Question: I have a ListBox full of (predefined) items with multiselect enabled, to prevent human errors I've put a checkbox to lock the Listbox to don't be able to select any item while the checkbox is checked.
Well, what I would like to do is re-enable the ListBox vertical Scrollbar (it's a default control scrollbar) when the listbox is disabled, to let me see the item's that are selected if I want to see them, just to navigate up/down on the Listbox using the scrollbar, just that.
Is this possibly to do?
This is the ListBox, it only has a vertical scrollbar and not horizontal:

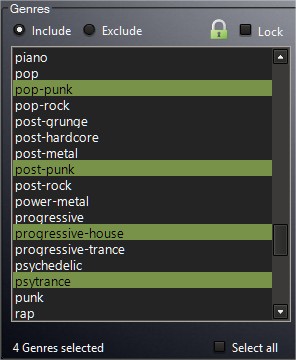
Answer: If you just want to prevent user from interacting with the listbox while still allow him to use the scrollbar, this should do the trick. I've made a custom ListBox which supports some feature to put the listBox into :
'''
public class CustomListBox : ListBox
{
public bool ReadOnly { get; set; }
protected override void WndProc(ref Message m)
{
//WM_LBUTTONDOWN = 0x201
//WM_KEYDOWN = 0x100
if (ReadOnly && (m.Msg == 0x201 || m.Msg == 0x100)) {
Focus();//do this to allow mouse wheeling
return;
}
base.WndProc(ref m);
}
}
'''
: You just need to set the 'ReadOnly' property to 'true':
'''
customListBox1.ReadOnly = true;
'''
Note that it just prevents the left mouse down as well as left mouse click. If you need to prevent user from doing more things than that such as prevent right mouse down, you can catch and filter out the 'WM_RBUTTONDOWN' message.